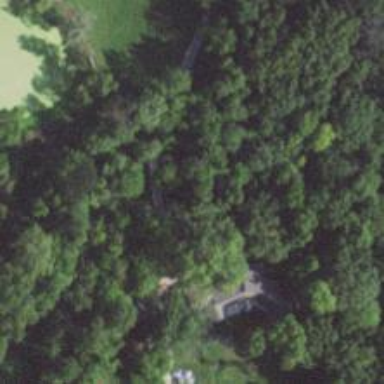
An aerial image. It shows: Driveway leading to service road.